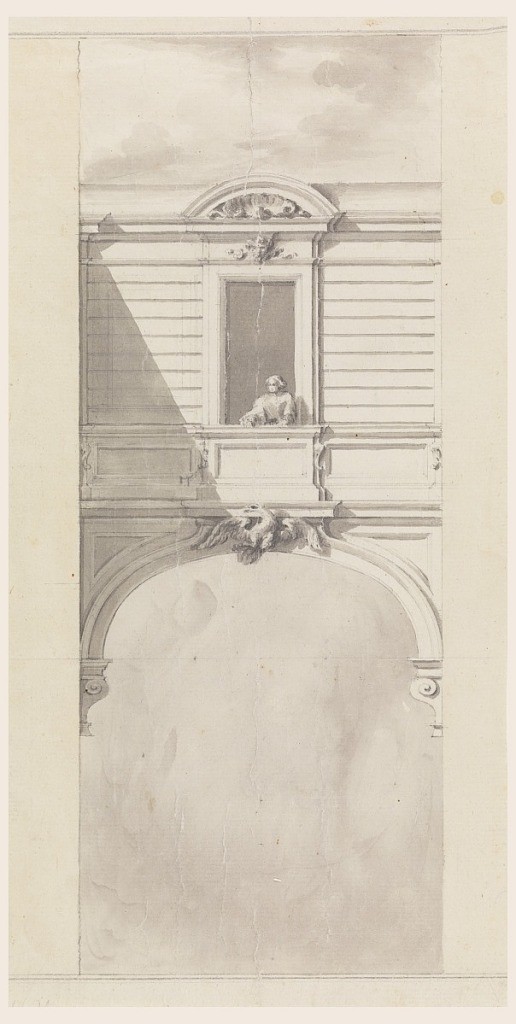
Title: Drawing
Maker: Carlo Marchionni, Italian, 1702–1786
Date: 1750–86
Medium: Graphite, brush and gray watercolor on cream laid paper
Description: Below is an arch way. Ionic colums can be seen, only the tops. an eagle is positioned on the center of the arch. A man sits in the window above the arch.